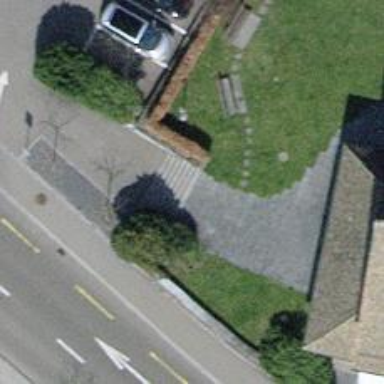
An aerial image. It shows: Road with steps.